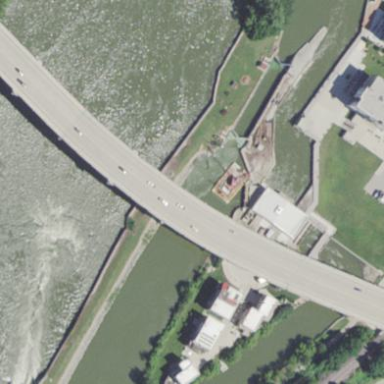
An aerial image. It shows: There is man-made bridge in the image.